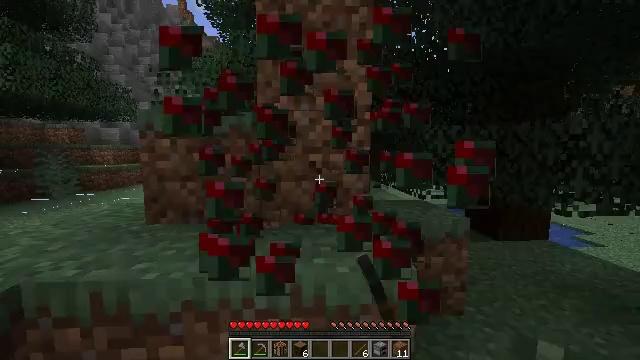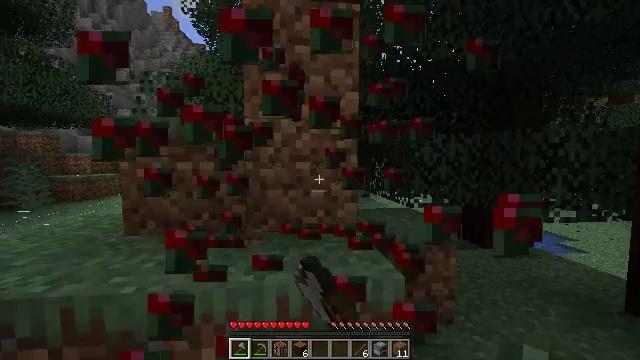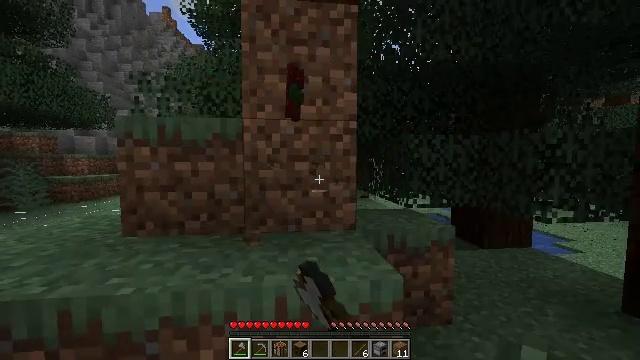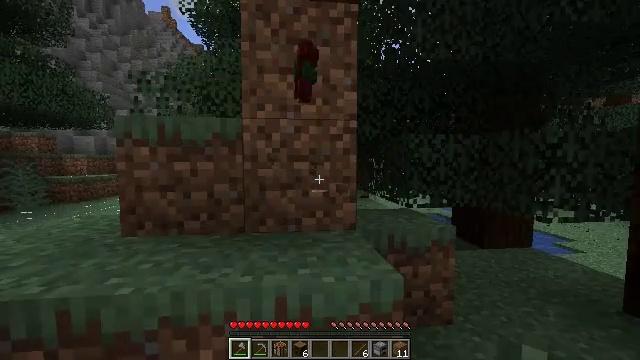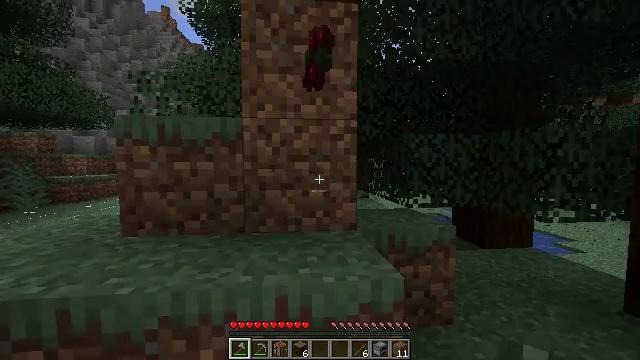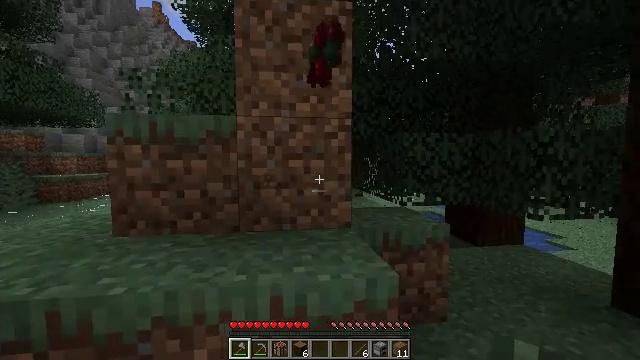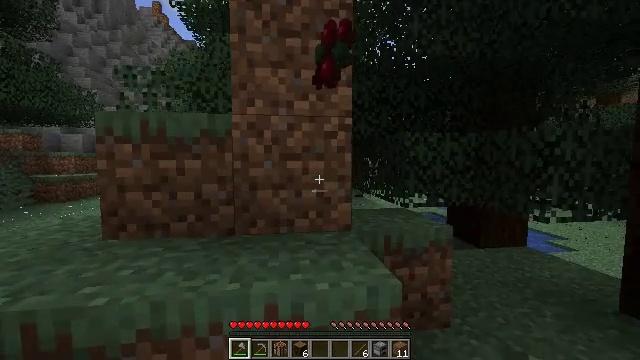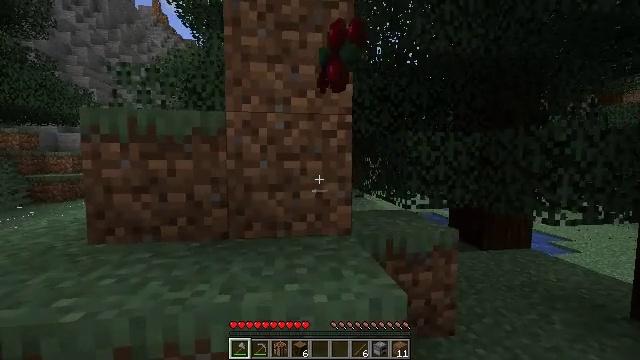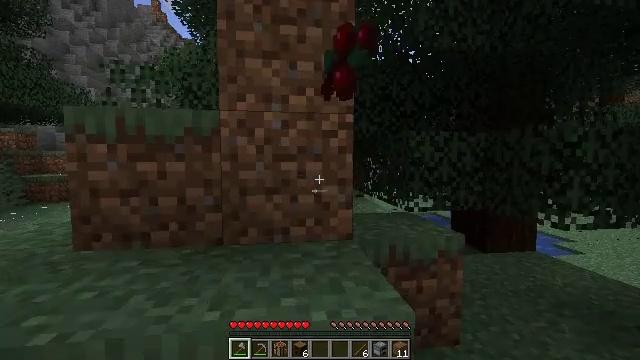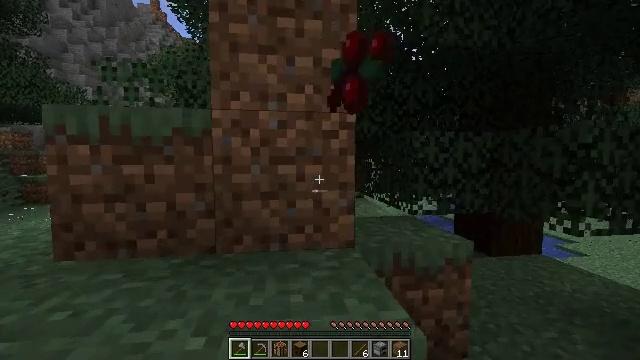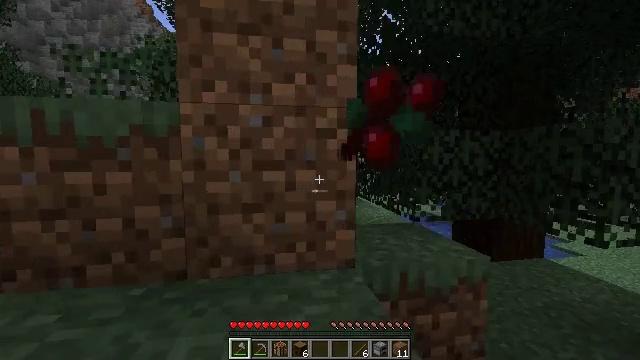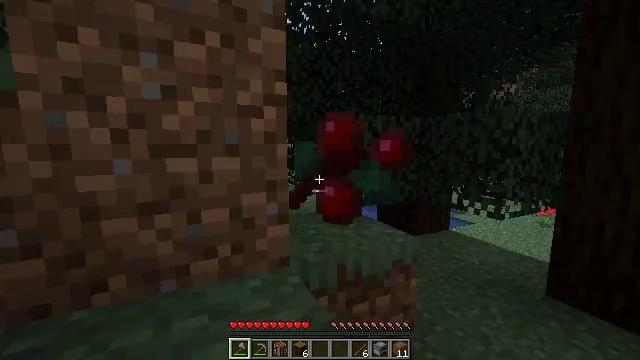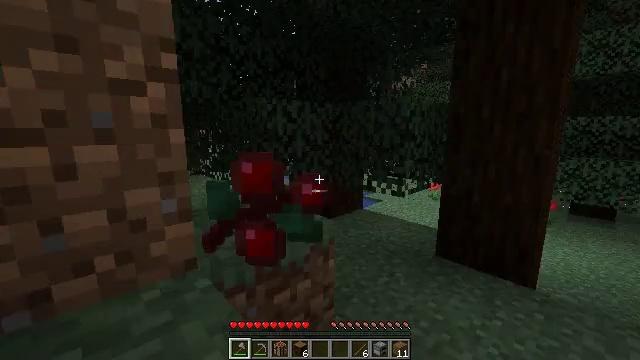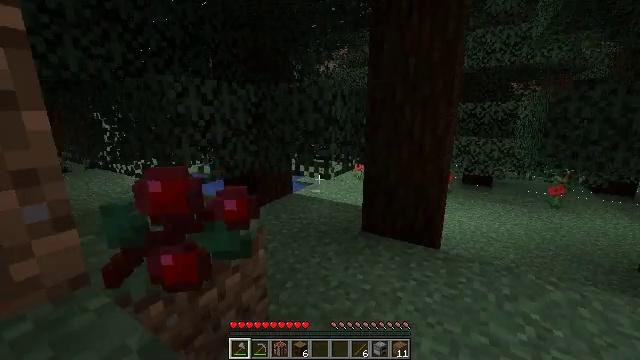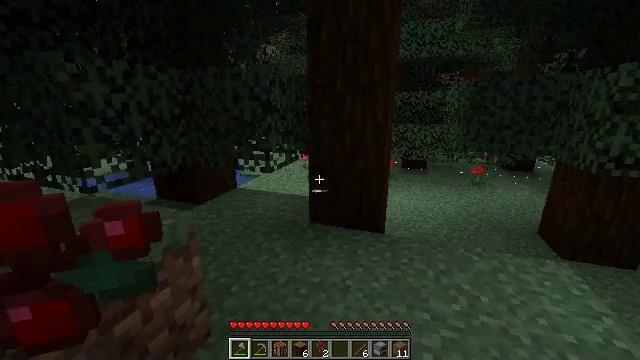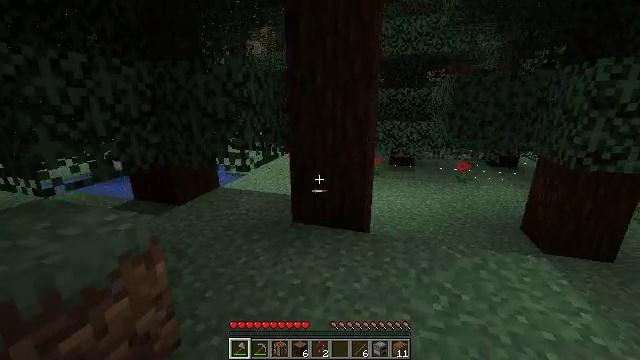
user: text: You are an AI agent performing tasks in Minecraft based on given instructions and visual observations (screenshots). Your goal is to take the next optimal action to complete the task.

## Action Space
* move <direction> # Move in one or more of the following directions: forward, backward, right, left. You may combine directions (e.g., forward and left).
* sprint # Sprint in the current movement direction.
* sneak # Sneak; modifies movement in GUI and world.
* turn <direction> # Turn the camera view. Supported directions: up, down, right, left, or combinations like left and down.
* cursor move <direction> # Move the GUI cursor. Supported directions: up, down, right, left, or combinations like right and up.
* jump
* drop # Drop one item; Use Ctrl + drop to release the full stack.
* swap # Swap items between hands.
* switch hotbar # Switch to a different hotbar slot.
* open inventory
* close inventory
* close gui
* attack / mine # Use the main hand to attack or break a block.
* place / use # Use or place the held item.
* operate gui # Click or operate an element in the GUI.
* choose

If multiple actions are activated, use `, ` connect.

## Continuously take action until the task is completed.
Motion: motion action
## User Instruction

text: Harvest sweet berries by mining the bush.
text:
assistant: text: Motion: turn right and up
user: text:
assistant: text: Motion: no_op
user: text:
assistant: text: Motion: no_op
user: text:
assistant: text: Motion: no_op
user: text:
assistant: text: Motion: turn right
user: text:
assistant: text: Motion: move forward
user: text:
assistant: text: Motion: move forward
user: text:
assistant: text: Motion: move forward
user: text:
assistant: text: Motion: move forward
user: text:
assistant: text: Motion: move forward, turn right
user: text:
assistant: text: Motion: move forward, turn right and down
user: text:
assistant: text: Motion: move forward, turn right and down
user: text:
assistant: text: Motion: move forward, turn right and down
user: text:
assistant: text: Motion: turn right and down
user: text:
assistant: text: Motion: move right, turn right
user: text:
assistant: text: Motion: move right, turn right and down
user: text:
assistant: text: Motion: move right, turn right
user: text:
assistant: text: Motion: move right, turn right and up
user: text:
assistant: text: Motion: move right, turn right and up
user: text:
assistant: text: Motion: move right, turn right and up
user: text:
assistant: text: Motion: move right, turn right and up
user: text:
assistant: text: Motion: move right, turn right and up
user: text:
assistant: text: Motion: move right
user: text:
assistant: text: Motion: move forward and move right, turn left
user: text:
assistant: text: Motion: move forward and move right, turn left and up
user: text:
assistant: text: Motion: turn left and up
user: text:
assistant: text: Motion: turn left
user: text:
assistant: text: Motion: turn left
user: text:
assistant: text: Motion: no_op
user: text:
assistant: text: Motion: no_op